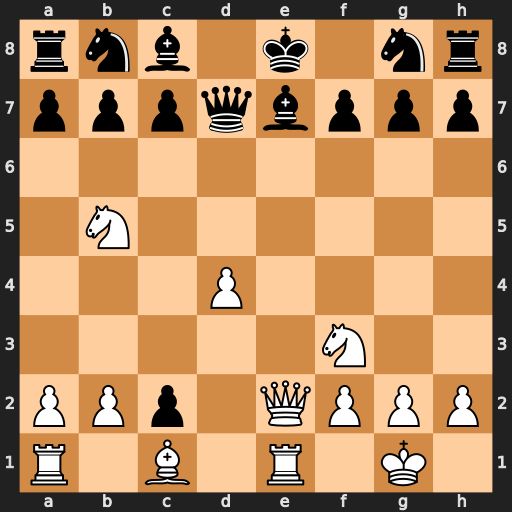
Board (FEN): rnb1k1nr/pppqbppp/8/1N6/3P4/5N2/PPp1QPPP/R1B1R1K1
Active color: w
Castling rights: kq
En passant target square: -
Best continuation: Ne5 Qd8 Qc4